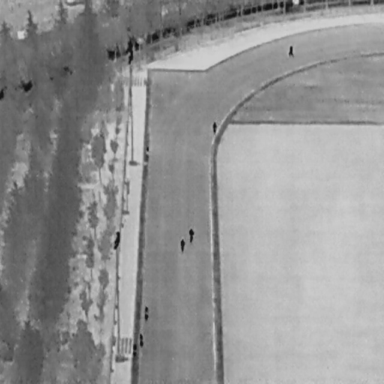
There are eight People in the infrared image.